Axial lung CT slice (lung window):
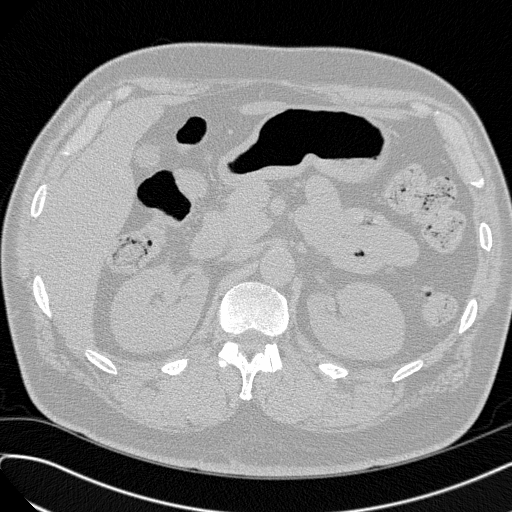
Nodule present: no